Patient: sex F, age 48
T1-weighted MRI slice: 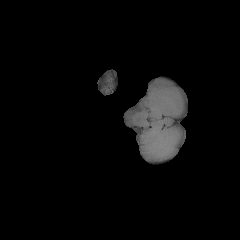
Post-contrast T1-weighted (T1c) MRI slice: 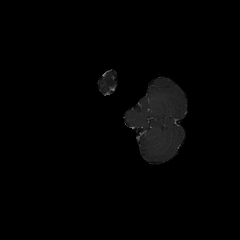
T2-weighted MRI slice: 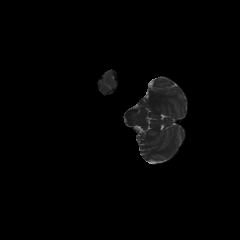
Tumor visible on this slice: no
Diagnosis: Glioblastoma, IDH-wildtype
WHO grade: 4